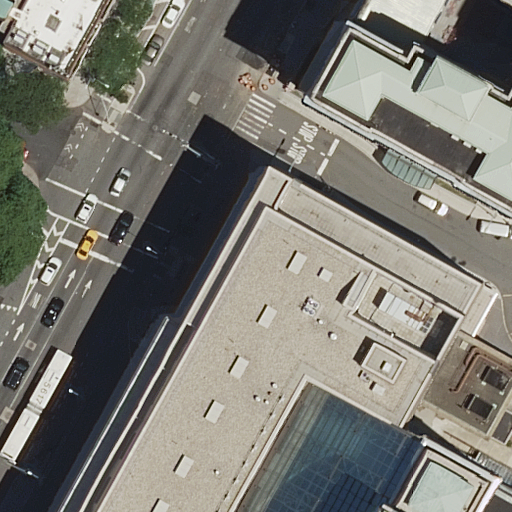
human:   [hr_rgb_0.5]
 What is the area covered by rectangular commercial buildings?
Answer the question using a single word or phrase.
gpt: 0m2

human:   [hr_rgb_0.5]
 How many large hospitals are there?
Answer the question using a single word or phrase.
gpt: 1

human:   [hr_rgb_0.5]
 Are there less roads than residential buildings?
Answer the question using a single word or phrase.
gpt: no

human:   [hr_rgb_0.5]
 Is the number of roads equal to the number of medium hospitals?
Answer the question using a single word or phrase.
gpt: no

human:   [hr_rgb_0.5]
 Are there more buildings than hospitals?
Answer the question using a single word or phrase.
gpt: yes

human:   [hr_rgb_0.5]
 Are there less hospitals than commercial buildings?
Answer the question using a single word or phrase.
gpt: no

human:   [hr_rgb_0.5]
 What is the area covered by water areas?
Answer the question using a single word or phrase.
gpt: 0m2

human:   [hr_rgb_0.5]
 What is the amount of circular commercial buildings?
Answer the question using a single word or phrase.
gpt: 0

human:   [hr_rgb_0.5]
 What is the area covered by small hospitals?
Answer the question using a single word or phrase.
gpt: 0m2

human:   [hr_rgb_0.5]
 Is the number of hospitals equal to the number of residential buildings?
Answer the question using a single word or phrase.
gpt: no

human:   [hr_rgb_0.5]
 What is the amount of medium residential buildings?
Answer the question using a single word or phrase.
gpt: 2

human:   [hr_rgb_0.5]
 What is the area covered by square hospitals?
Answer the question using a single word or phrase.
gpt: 0m2

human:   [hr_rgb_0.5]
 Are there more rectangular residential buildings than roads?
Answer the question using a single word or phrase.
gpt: no

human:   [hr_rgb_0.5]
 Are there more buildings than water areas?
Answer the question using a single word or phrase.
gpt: yes

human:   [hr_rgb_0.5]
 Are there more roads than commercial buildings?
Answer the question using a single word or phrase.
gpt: yes

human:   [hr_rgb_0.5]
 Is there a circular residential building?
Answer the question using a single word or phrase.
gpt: no

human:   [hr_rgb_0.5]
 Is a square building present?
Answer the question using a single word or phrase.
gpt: no

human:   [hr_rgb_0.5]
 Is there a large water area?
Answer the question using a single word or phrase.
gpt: no

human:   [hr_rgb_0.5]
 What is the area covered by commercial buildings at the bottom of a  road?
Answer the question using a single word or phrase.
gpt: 0m2

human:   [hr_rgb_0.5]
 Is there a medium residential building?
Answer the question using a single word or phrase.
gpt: yes

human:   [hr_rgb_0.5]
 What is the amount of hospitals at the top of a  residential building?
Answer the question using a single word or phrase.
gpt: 0

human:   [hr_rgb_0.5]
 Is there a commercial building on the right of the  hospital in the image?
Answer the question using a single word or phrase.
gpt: no

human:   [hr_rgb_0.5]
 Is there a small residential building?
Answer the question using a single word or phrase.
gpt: yes

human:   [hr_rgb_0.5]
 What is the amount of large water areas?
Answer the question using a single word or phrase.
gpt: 0

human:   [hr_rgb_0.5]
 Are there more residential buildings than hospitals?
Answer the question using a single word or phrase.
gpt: yes

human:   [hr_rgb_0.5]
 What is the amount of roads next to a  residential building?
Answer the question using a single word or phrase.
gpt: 7

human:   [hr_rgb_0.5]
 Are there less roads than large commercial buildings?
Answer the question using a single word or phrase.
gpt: no

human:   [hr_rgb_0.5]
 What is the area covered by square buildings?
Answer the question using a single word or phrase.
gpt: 0m2

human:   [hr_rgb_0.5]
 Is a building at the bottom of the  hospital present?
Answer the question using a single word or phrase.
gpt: no

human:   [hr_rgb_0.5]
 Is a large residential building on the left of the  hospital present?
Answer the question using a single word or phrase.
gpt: no

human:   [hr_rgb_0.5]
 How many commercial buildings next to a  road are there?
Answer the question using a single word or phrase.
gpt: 0

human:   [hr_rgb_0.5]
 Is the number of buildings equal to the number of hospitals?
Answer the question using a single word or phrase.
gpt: no

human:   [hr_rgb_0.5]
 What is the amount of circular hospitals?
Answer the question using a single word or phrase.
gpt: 0

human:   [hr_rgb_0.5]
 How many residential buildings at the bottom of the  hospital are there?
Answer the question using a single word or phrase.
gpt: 0

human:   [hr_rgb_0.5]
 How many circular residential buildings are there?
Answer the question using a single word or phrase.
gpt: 0

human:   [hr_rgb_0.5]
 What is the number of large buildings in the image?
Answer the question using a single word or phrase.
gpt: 3